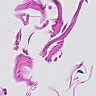
Metastatic tissue present: no